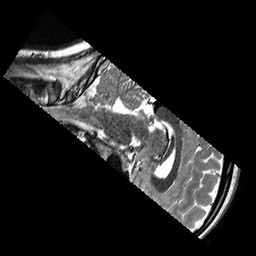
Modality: T2w
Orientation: sagittal
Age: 29
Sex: female
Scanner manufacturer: siemens
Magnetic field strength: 3 T
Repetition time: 6.1 s
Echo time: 0.104 s